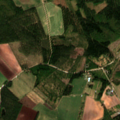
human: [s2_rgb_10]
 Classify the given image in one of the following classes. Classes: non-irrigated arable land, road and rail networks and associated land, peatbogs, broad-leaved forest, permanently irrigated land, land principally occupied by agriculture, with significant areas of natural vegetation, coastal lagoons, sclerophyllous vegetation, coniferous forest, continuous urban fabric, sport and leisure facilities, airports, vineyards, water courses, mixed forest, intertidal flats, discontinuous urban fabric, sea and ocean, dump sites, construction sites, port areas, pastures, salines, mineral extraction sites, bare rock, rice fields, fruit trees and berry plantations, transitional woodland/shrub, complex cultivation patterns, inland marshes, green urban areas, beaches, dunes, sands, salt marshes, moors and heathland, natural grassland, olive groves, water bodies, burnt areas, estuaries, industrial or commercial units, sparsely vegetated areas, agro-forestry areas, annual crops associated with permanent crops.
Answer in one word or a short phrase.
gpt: non-irrigated arable land, coniferous forest, mixed forest